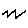
Label: zigzag